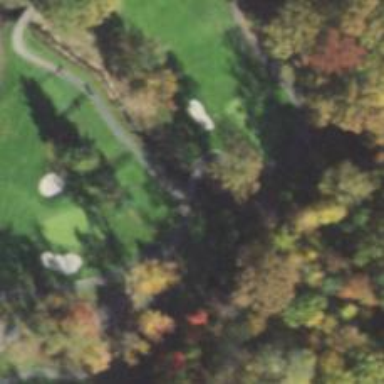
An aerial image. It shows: Path for both roads and golfers.